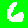
Digit: 6